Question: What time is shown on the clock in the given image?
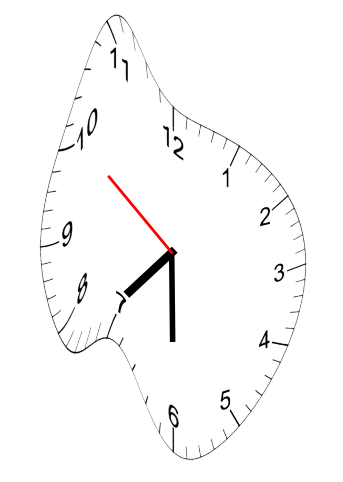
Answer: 07:29:51